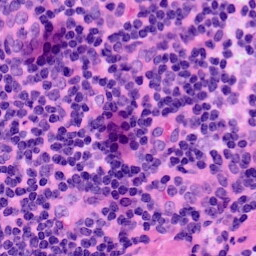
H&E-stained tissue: LymphNode